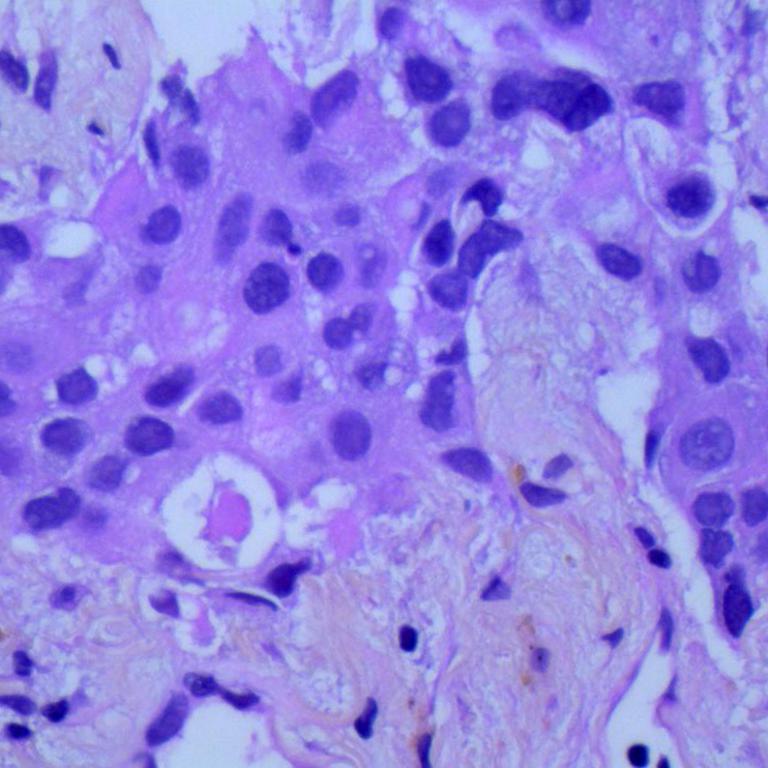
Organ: lung
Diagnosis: adenocarcinomas